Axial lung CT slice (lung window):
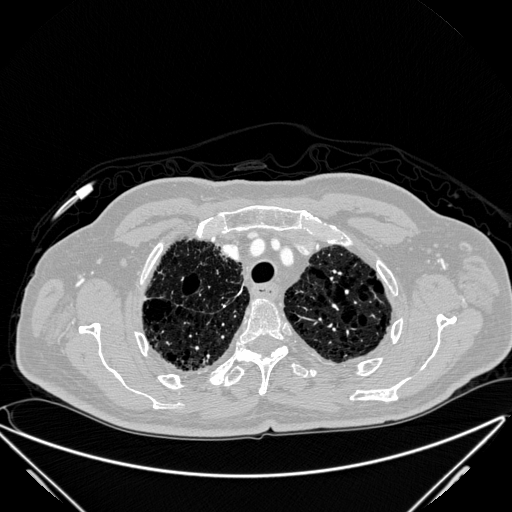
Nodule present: no